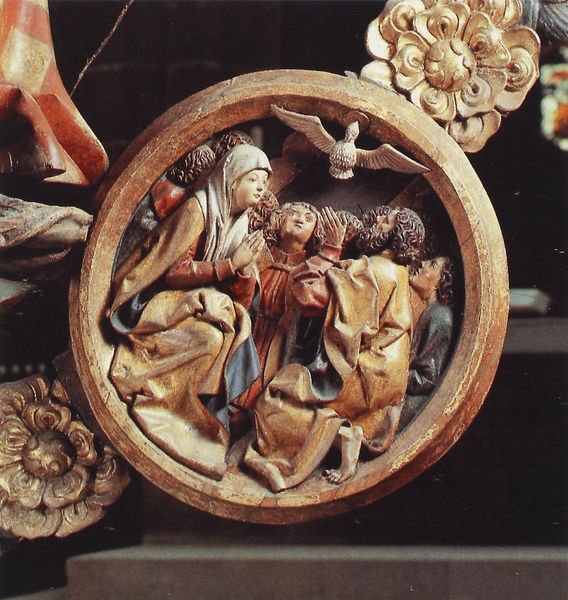
Titel: Englischer Gruß
Künstler: Veit Stoß
Standort: Nürnberg, St. Lorenz (EU - D - B)
Schlagwörter: mann, vogel, weiß, frauen, menschen, blume, blumen, braun, frau, holz, männer, blüte, rosen, tuch, menge, muster, ornament, bart, mensch, taube, gold, haare, brosche, gotik, kreis, rund, ente, kopftuch, medaillon, beten, gebet, frieden, schnitzerei, maria, geschnitzt, bitten